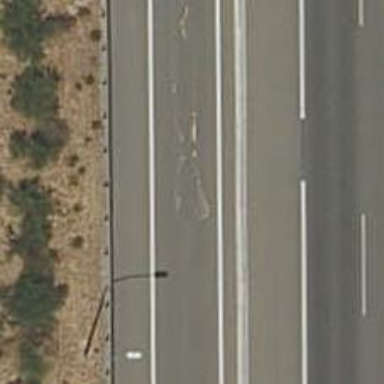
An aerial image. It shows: Motorway link.